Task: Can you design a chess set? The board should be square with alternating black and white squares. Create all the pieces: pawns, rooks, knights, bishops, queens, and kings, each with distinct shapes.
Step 3868:
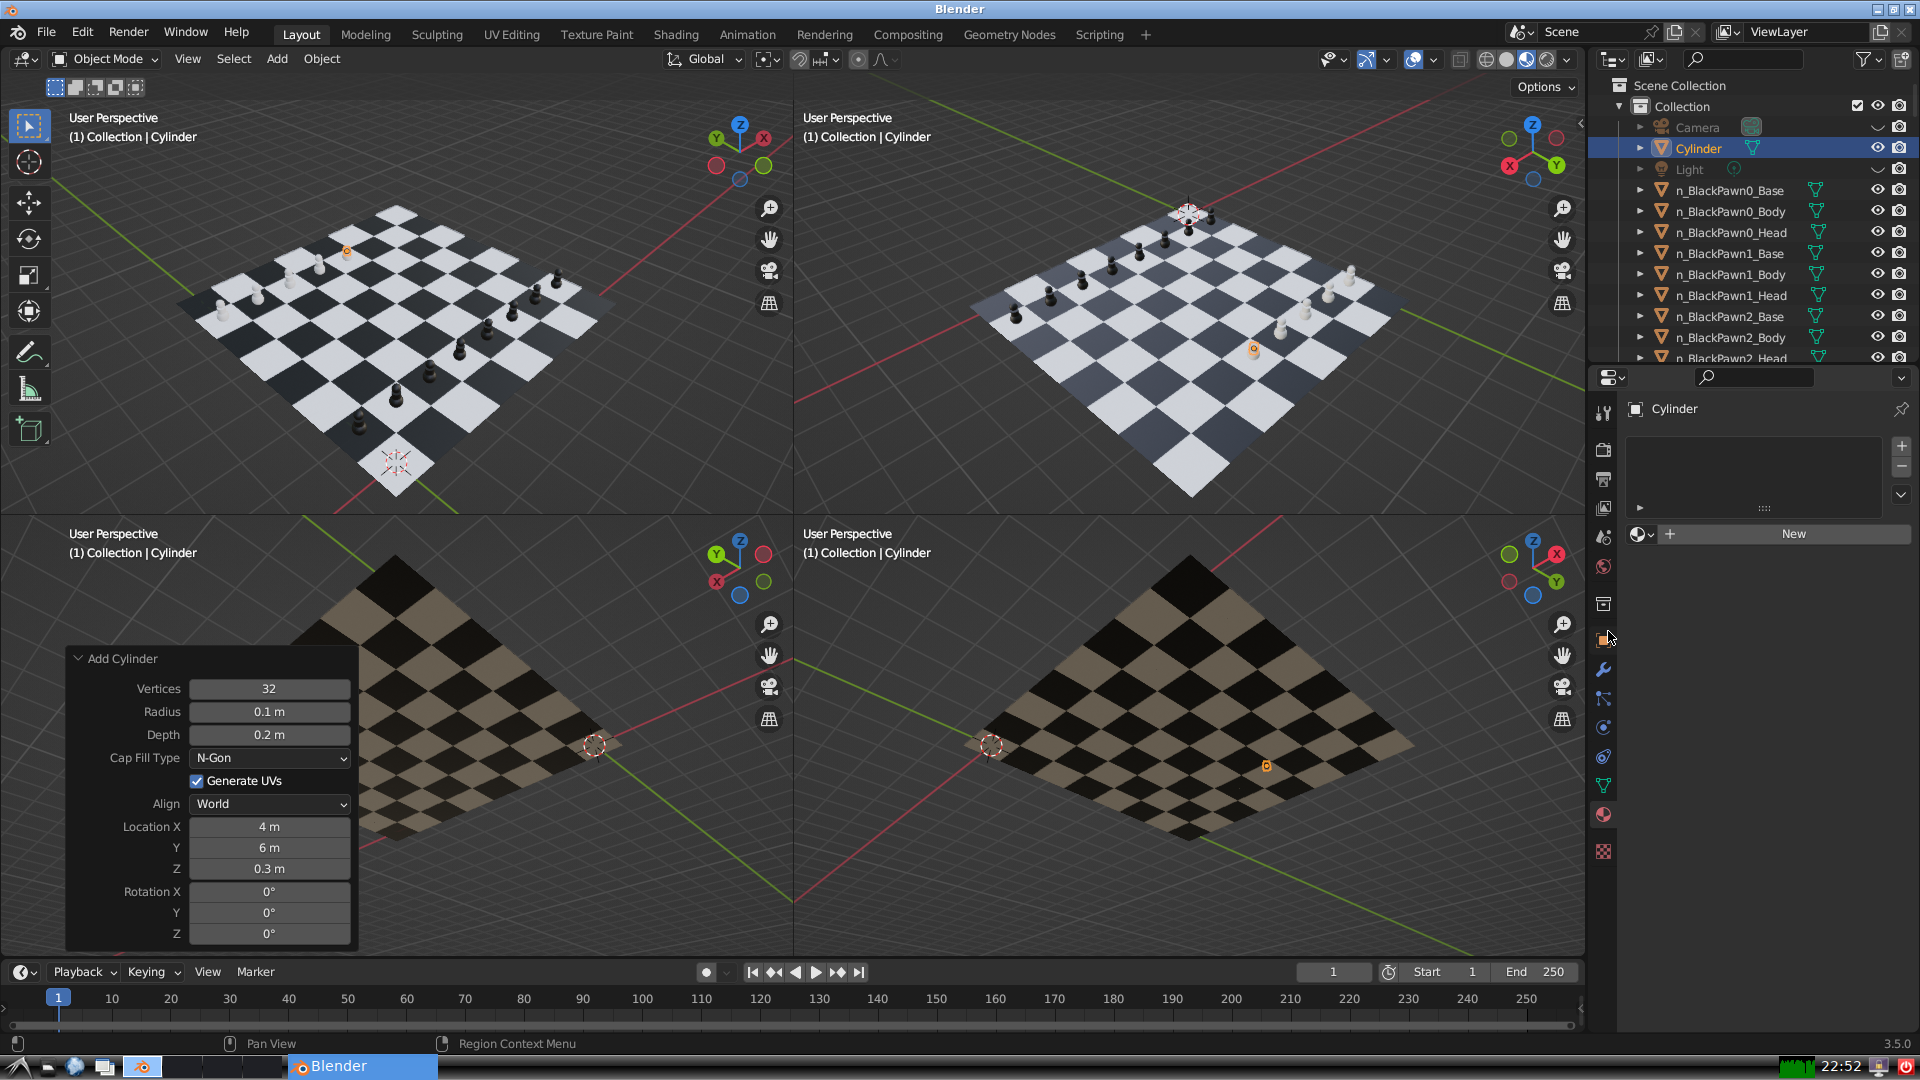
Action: click: no